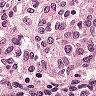
Metastatic tissue present: no